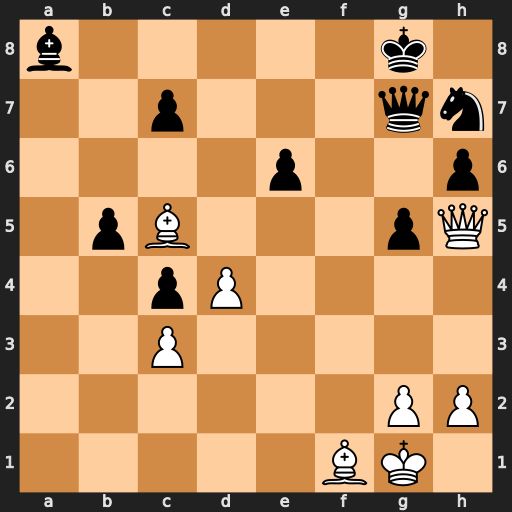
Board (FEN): b5k1/2p3qn/4p2p/1pB3pQ/2pP4/2P5/6PP/5BK1
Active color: w
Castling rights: -
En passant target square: -
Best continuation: Qe8+ Nf8 Qxa8